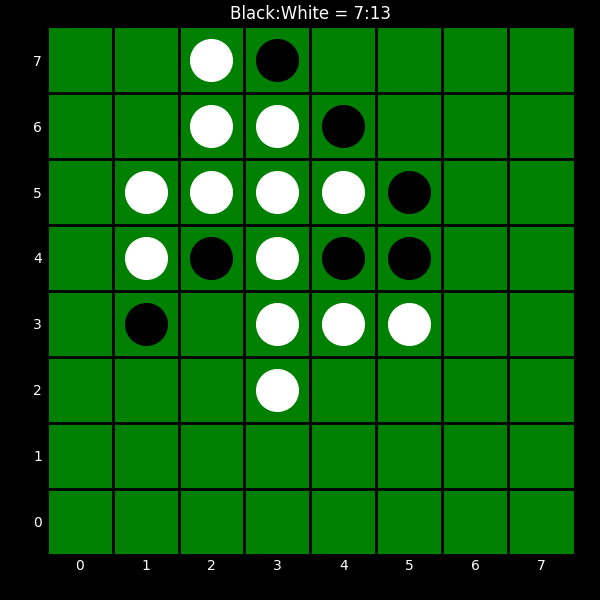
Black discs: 7
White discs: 13